七年级 · 计数
如图是我市今年 2 月份连续 7 天的最高气温与最低气温的变化图, 根据图中信息可知, 这 7 天中温差最大的是 $(\quad)$

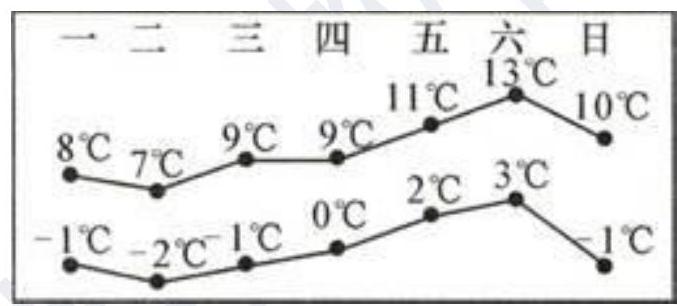
A. 星期一
B. 星期三
C. 星期五
D. 星期日
答案: D
解析:

【分析】

本题考查的是有理数的大小比较, 有理数的减法, 有理数的加法的有关知识, 求出每天的最高气温与最低气温的差, 再比较大小即可.

【解答】

解: :由折线统计图可知, 周一的日温差 $=8^{\circ} \mathrm{C}+1^{\circ} \mathrm{C}=9^{\circ} \mathrm{C}$;

周二的日温差 $=7^{\circ} \mathrm{C}+2^{\circ} \mathrm{C}=9^{\circ} \mathrm{C}$;

周三的日温差 $=9^{\circ} \mathrm{C}+1^{\circ} \mathrm{C}=10^{\circ} \mathrm{C}$;

周四的日温差 $=9^{\circ} \mathrm{C}$;

周五的日温差 $=11^{\circ} \mathrm{C}-2^{\circ} \mathrm{C}=9^{\circ} \mathrm{C}$;

周六的日温差 $=13^{\circ} \mathrm{C}-3^{\circ} \mathrm{C}=10^{\circ} \mathrm{C}$;

周日的日温差 $=10^{\circ} \mathrm{C}+1^{\circ} \mathrm{C}=11^{\circ} \mathrm{C}$,

$\therefore$ 这 7 天中最大的日温差是 $11^{\circ} \mathrm{C}$, 即是星期日.

故选 $D$.